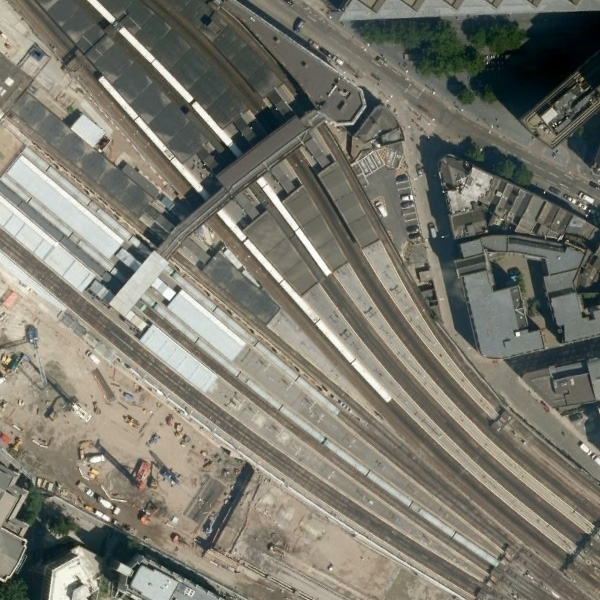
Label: RailwayStation